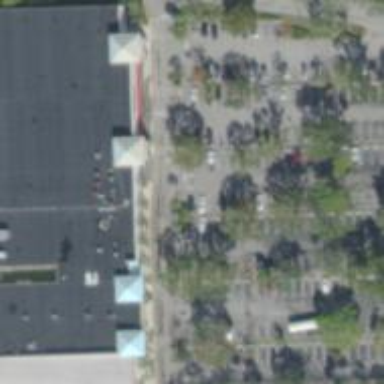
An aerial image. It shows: Commercial building housing supermarket.